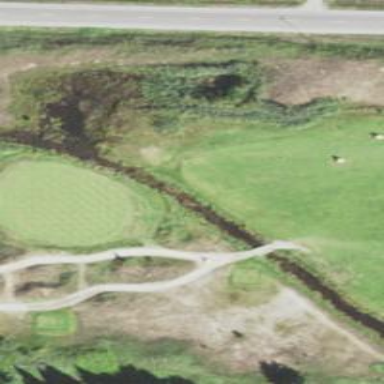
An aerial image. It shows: Path bridge crossing golf cartpath.